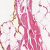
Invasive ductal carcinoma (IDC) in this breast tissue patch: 0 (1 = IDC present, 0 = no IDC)